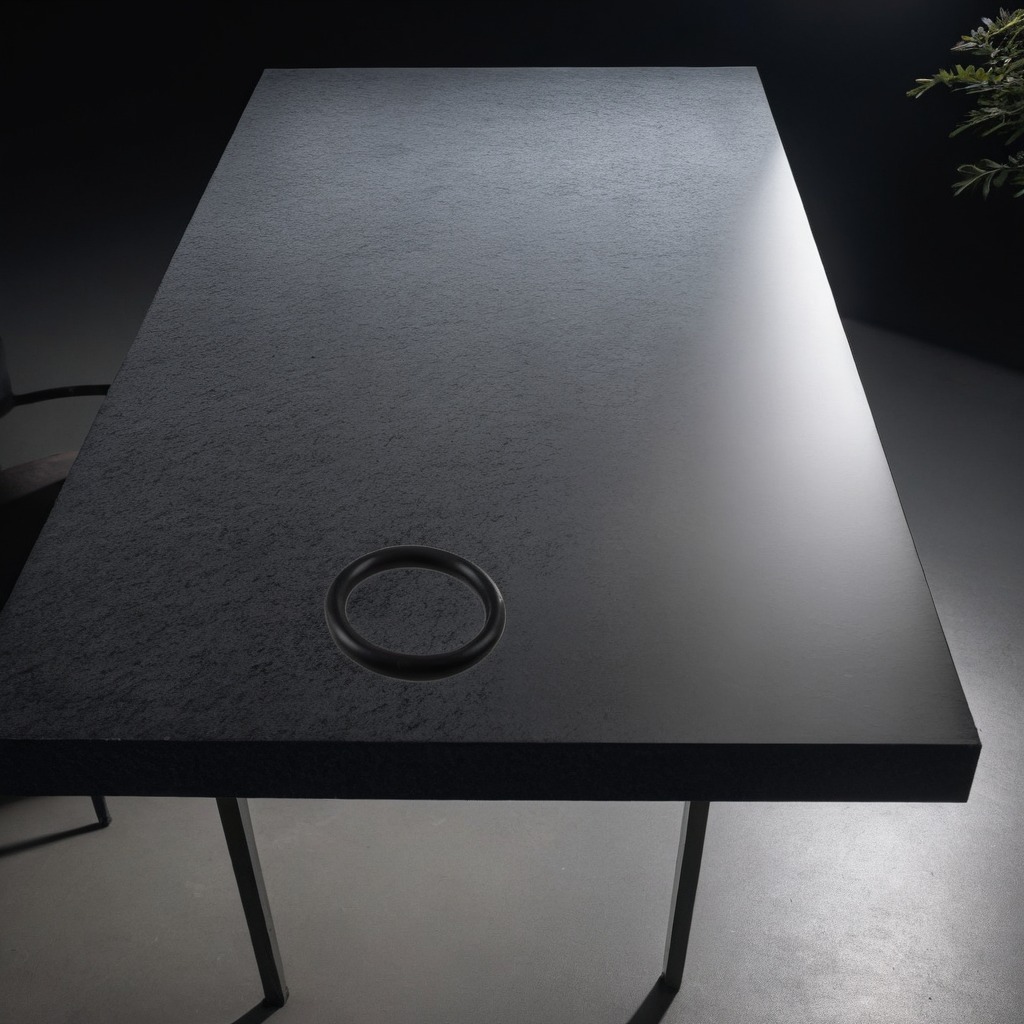
A rubber O-ring is lying on the clean granite table inside a workshop at night dim ambient light soft shadows worn but